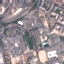
Land use / land cover: Industrial